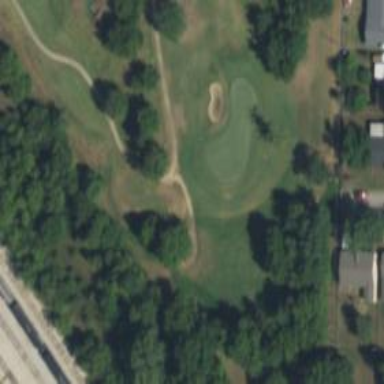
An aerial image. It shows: Path for both roads and golfers.